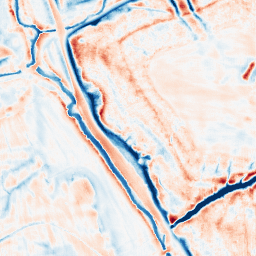
Category: edge_preserving
Decomposition family: bilateral
Decomposition parameters: d: 21
sigma_color: 50
sigma_space: 75
Upsampling method: fft_zeropad
Upsampling parameters: scale: 2
Upsampling scale: 2